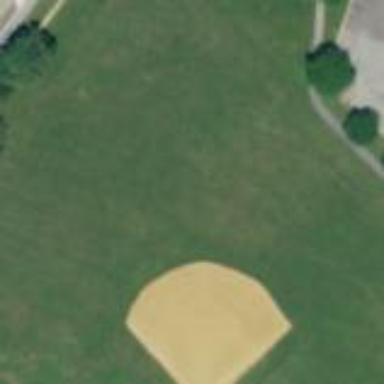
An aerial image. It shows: Baseball pitch for leisure land activities.